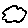
Label: cloud